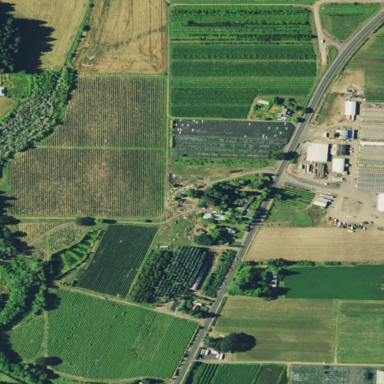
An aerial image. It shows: Orchard.